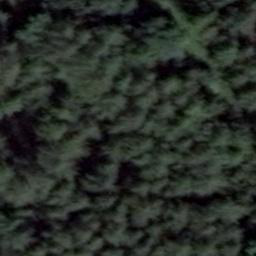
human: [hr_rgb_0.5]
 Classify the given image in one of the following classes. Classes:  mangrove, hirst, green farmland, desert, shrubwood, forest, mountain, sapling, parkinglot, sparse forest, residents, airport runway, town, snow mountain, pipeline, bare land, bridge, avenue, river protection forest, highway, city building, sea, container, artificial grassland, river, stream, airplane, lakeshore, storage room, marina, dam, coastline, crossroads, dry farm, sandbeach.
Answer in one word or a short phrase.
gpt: forest